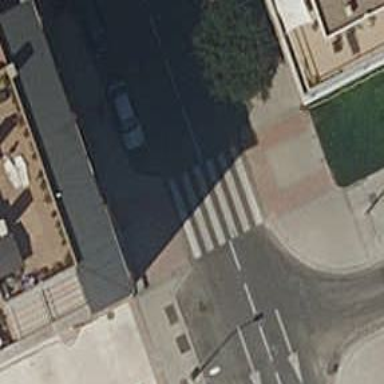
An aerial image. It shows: Uncontrolled zebra crossing on the road.